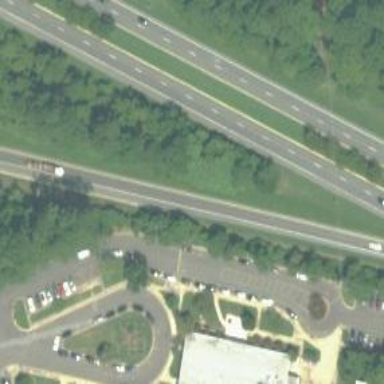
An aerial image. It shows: Trunk link road with asphalt surface.